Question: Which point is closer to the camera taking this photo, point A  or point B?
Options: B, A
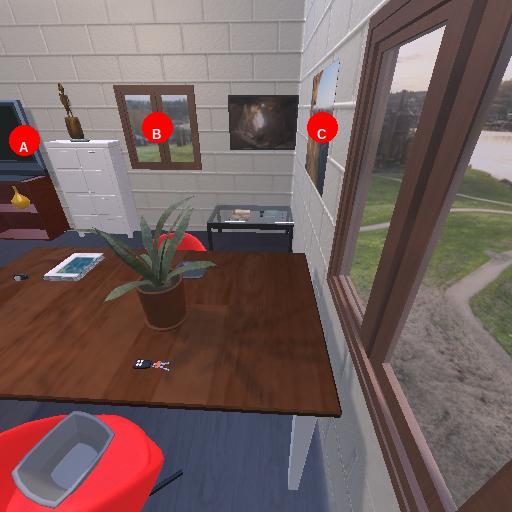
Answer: B